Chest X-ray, PA view. Patient: 62 years old, sex M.
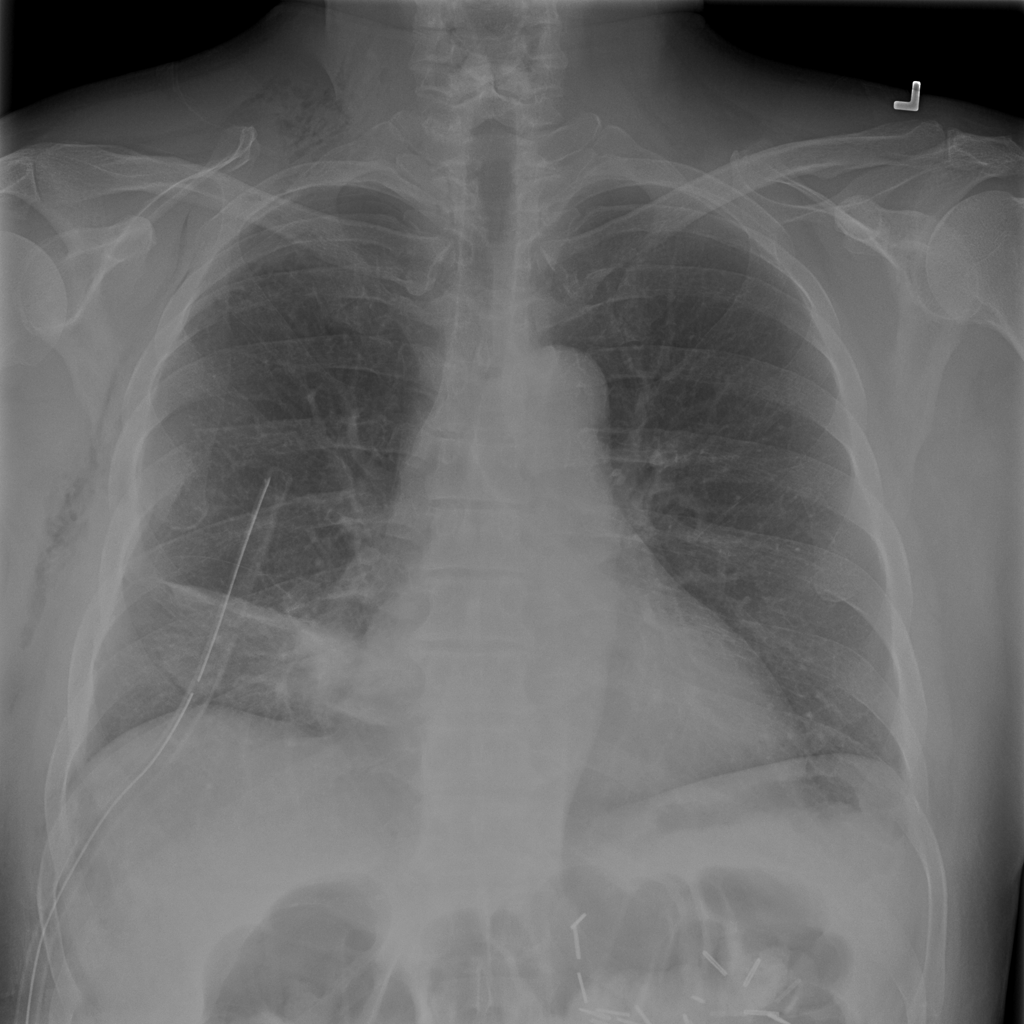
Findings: Pneumothorax